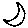
Label: moon